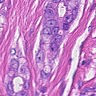
Metastatic tissue present: yes